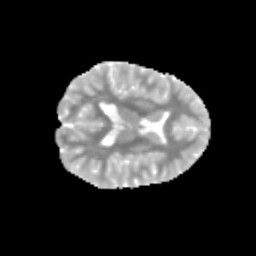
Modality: MD
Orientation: axial
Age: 11
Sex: female
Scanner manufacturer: siemens
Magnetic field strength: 3 T
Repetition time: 3.8 s
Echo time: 0.07 s